Aerial crown-view tile of a tropical tree (Barro Colorado Island, Panama), acquired 20241014:
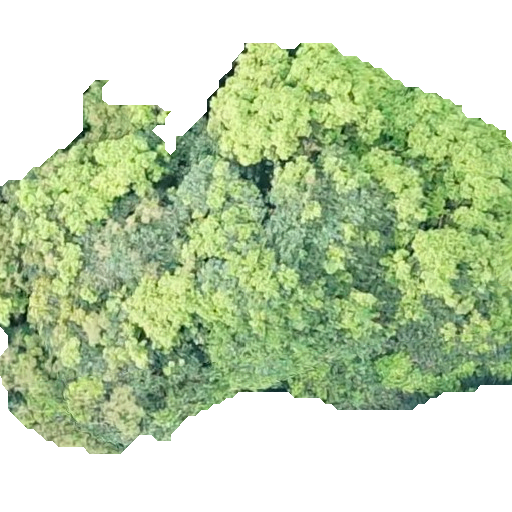
Species: Prioria copaifera
GBIF accepted scientific name: Prioria copaifera
Crown area: 261.507 m²